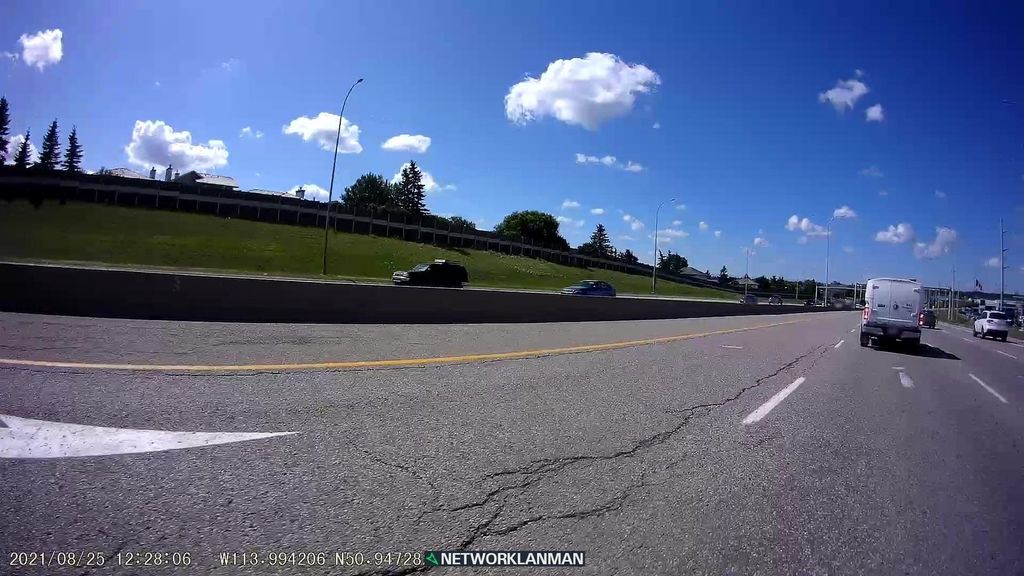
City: calgary